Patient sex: M
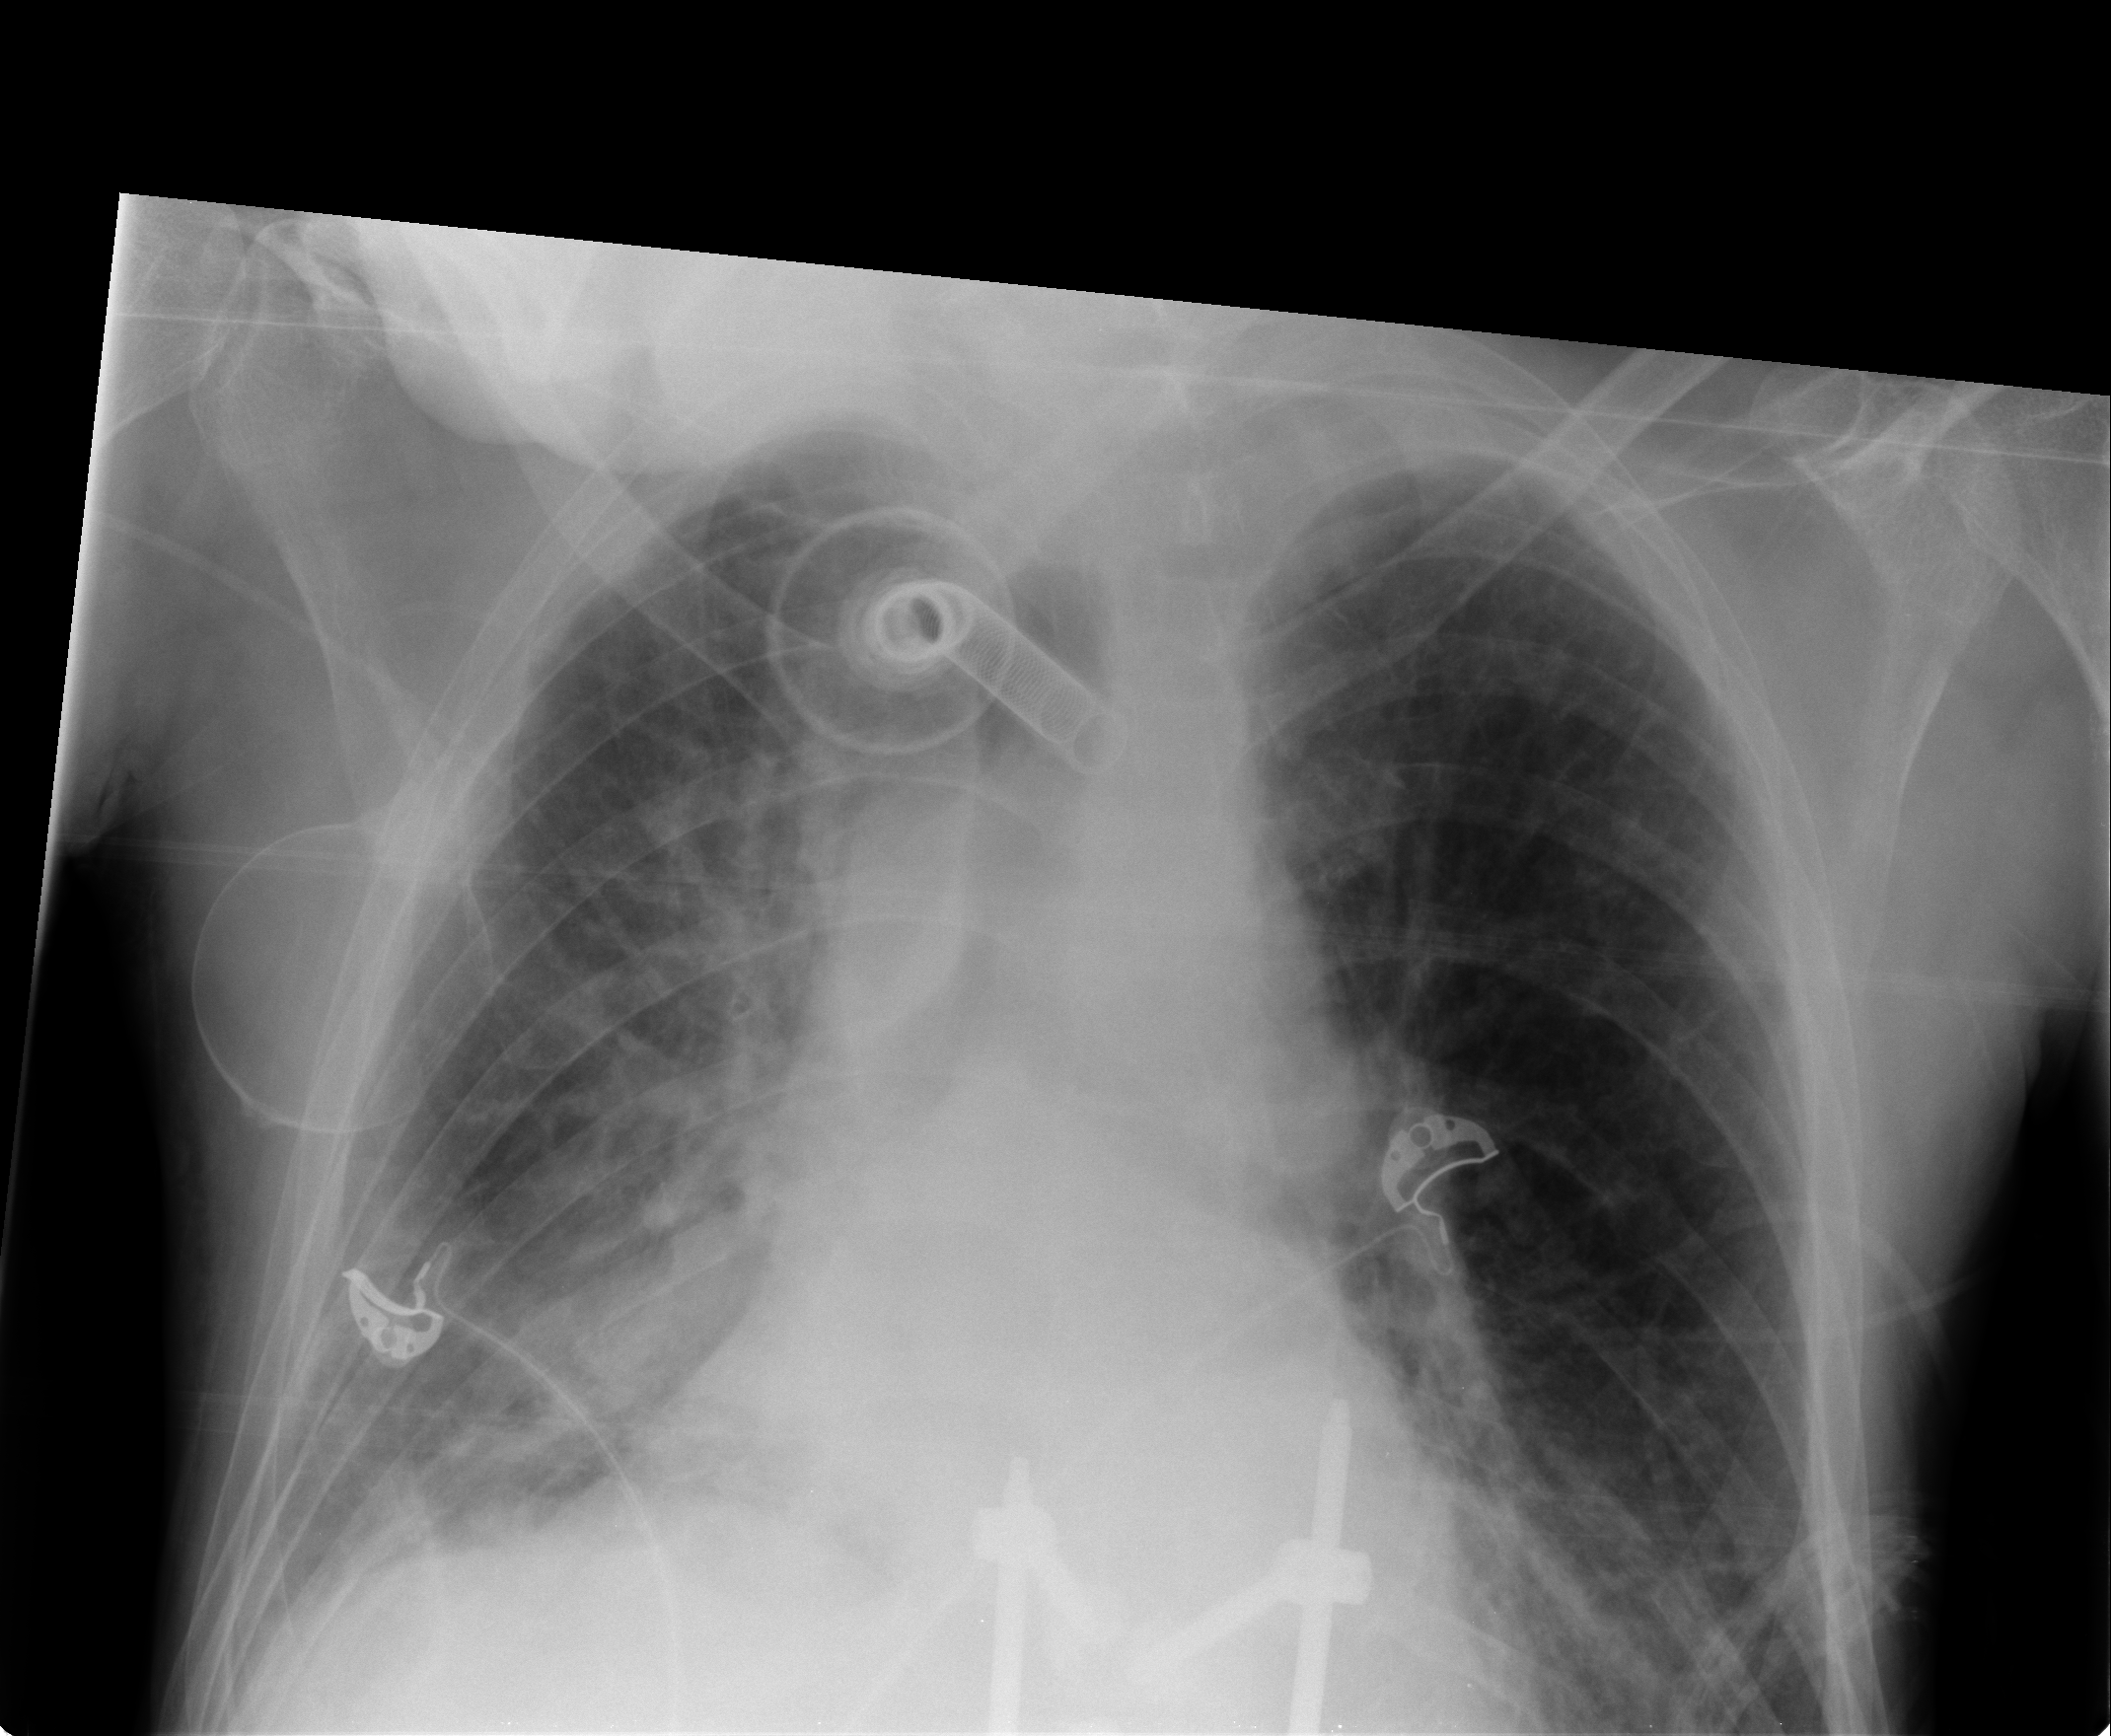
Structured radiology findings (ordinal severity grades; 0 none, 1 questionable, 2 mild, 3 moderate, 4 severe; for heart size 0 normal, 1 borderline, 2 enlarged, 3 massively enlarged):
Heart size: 2
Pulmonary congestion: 2
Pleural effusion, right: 2
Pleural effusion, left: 0
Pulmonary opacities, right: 2
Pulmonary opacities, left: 0
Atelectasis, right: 3
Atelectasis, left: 0